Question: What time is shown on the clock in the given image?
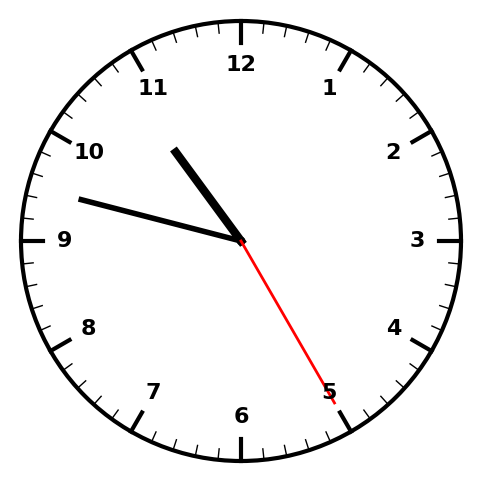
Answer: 10:47:25